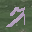
Label: 7